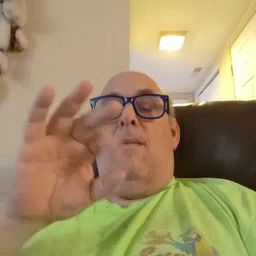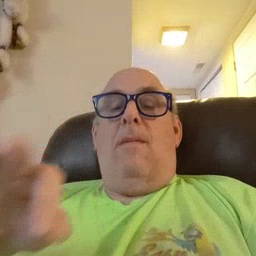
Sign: frenchfries